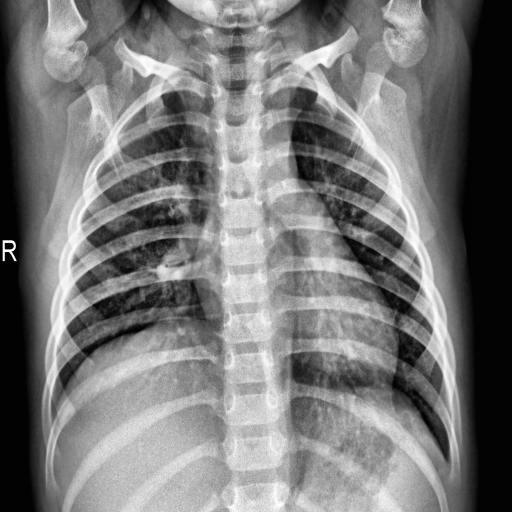
Finding: NORMAL